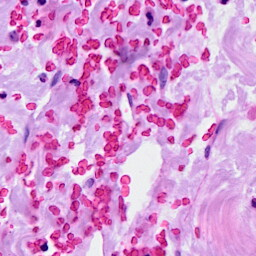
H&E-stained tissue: Breast